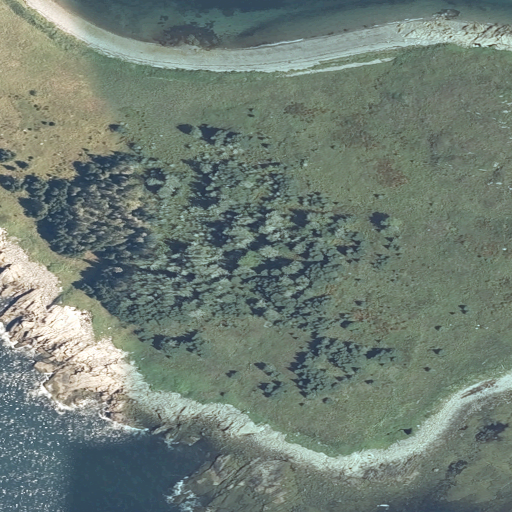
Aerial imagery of island in Maine named Browney Island containing herbaceous wetlands, grassland, open water, woody wetlands, and barren land